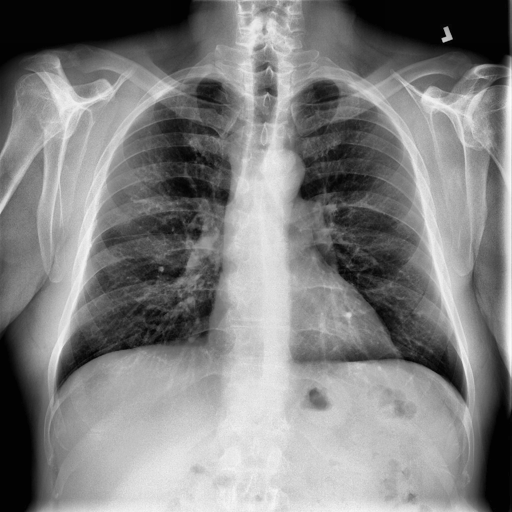
Finding: NORMAL